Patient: sex M, age 47
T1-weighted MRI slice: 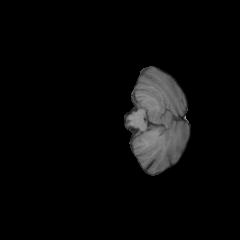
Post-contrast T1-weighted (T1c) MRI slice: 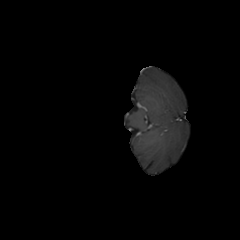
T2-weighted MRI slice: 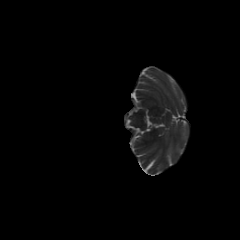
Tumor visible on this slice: no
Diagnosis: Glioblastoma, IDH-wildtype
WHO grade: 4